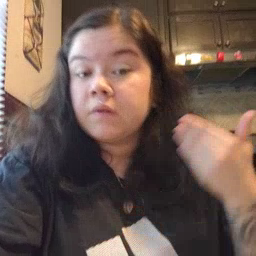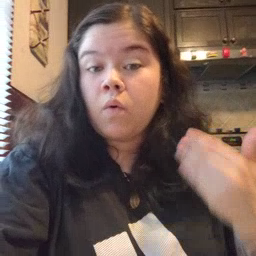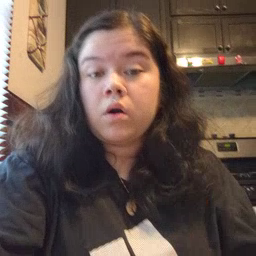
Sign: before